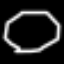
Label: octagon